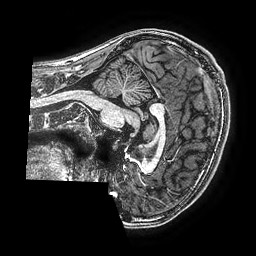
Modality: T1w
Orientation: sagittal
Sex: male
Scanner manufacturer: ge
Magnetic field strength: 3 T
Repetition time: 0.00766 s
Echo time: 0.003476 s